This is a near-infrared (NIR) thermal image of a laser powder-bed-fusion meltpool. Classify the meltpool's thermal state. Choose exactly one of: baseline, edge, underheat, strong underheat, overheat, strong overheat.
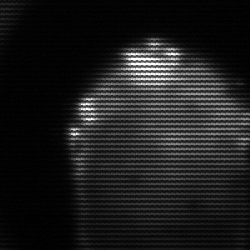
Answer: edge